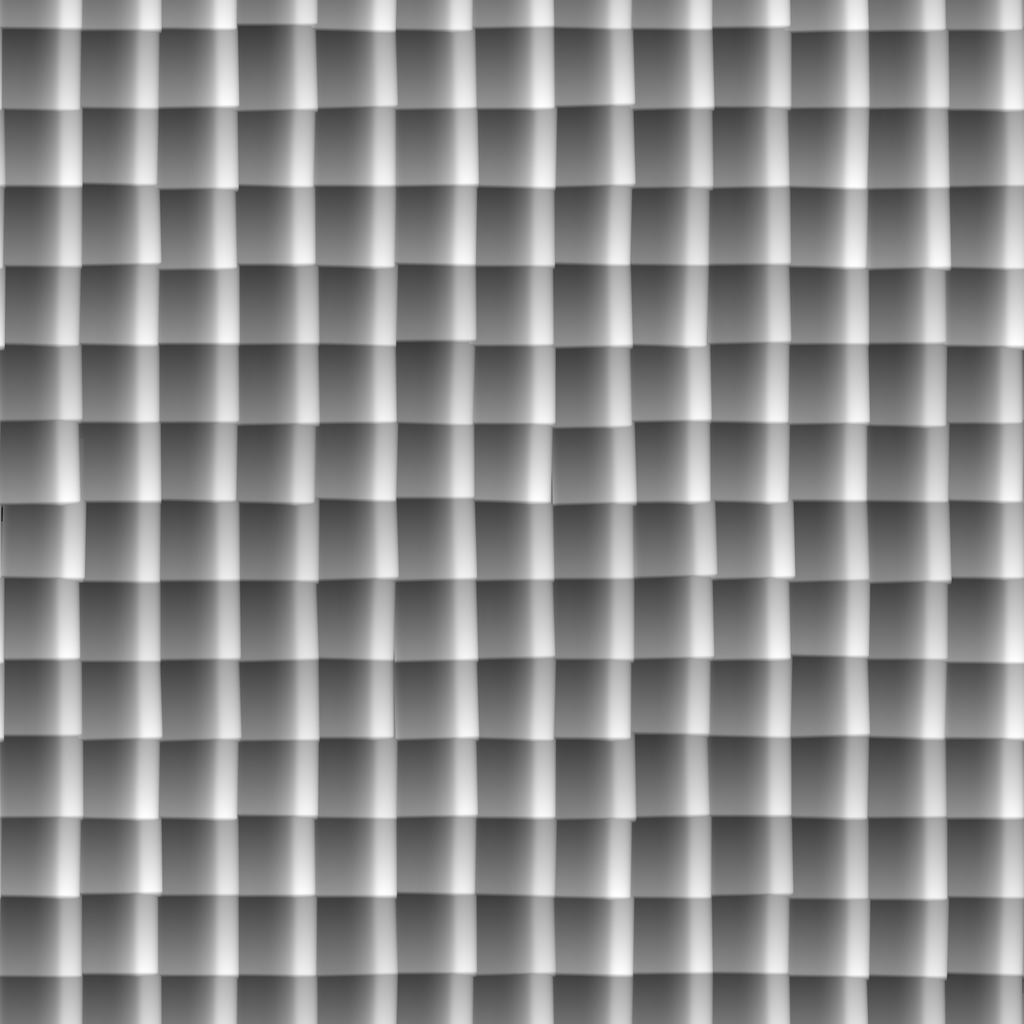
Texture map type: Displacement